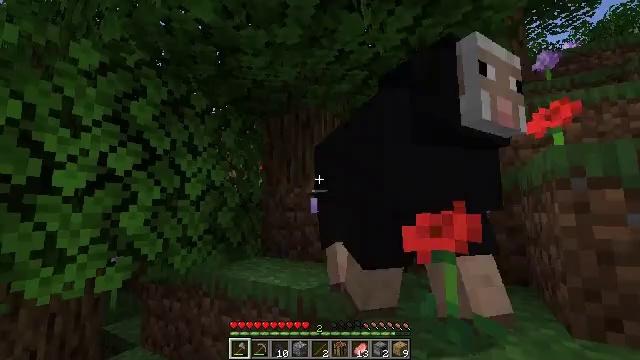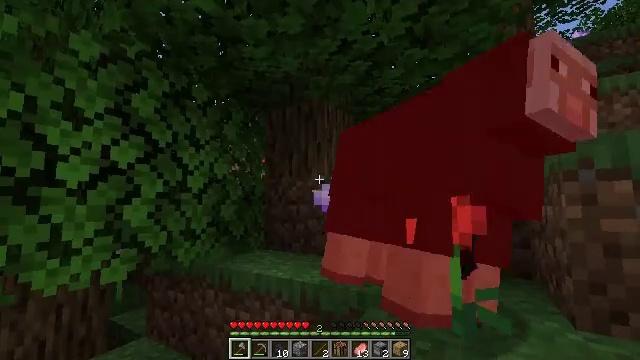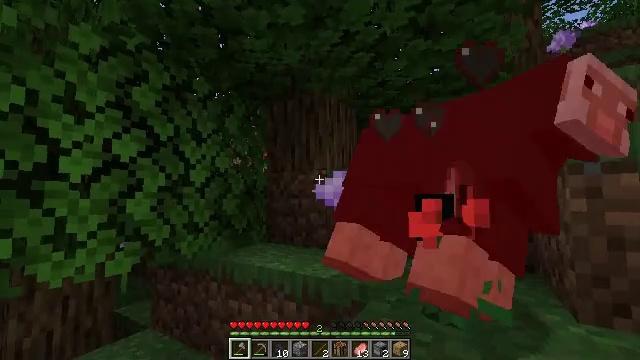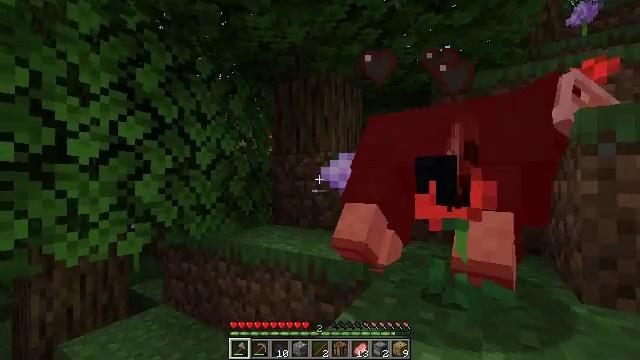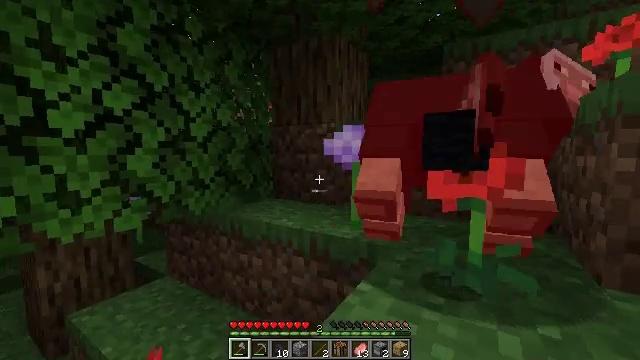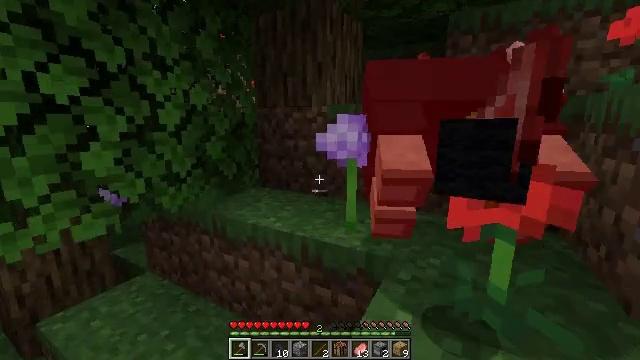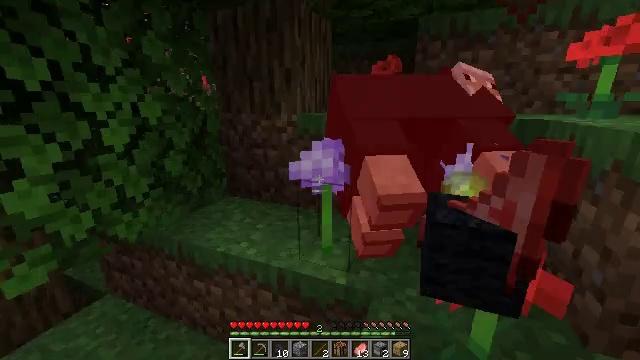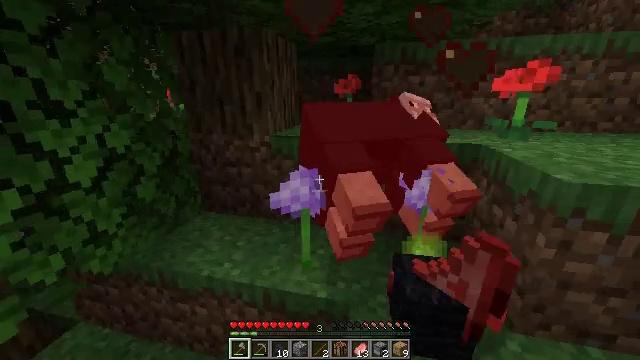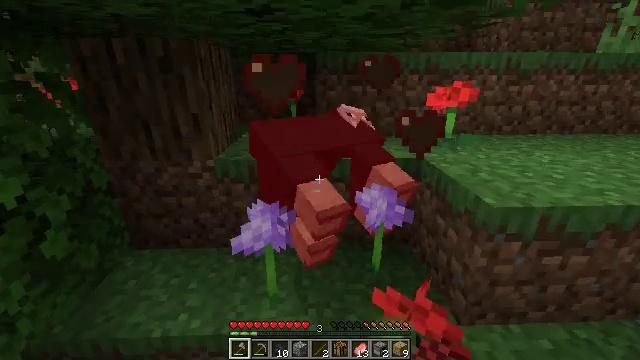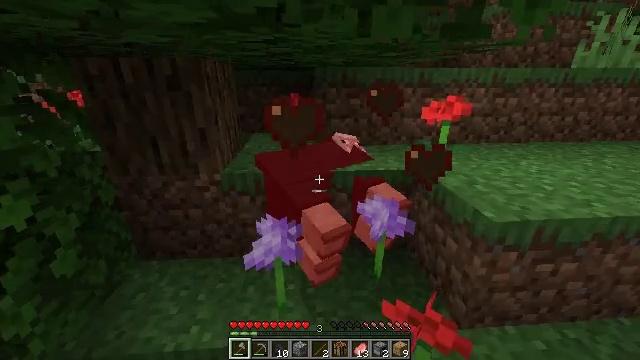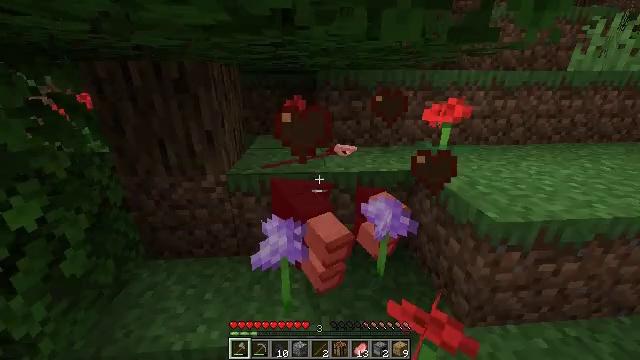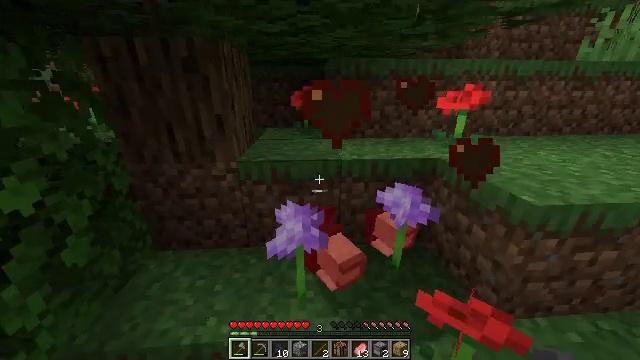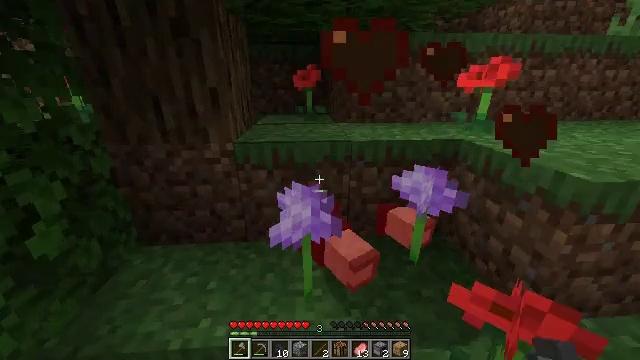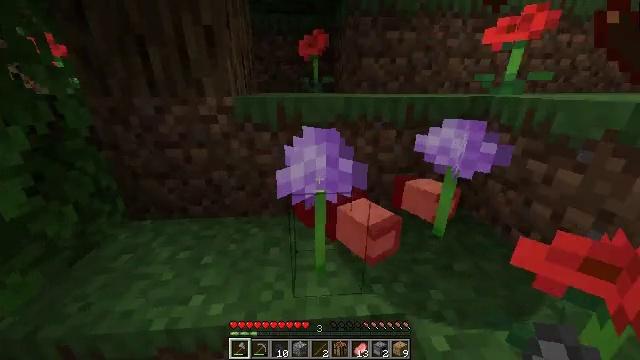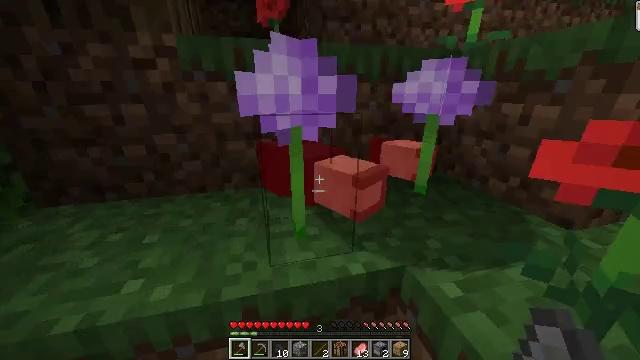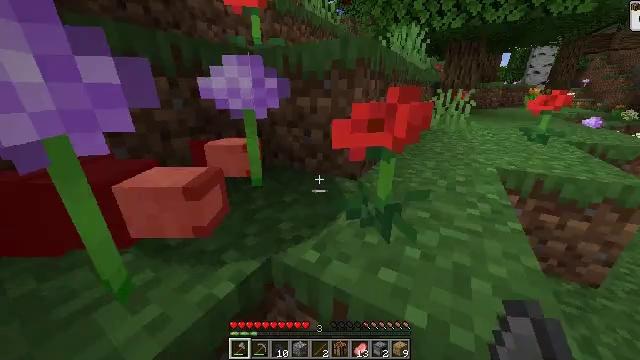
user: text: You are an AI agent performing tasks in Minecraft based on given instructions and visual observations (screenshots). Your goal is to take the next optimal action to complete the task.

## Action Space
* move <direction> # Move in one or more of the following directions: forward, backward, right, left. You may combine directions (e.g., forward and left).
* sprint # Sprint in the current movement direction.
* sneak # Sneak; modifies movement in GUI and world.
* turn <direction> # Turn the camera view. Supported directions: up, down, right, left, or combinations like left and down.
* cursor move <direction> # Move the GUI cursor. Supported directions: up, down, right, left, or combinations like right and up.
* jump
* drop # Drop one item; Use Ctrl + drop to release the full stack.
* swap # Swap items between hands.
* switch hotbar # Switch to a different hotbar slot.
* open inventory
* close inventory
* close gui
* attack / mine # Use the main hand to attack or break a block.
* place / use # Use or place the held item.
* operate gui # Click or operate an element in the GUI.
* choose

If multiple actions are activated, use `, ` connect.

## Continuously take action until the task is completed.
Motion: motion action
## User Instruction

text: Break the allium to collect it.
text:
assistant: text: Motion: turn down
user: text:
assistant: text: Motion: turn down
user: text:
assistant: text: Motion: move forward, turn left and down
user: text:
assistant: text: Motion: move forward, turn down
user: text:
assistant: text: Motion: move forward, sprint, turn right and down, jump
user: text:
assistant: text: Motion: move forward, sprint, turn right and down, jump
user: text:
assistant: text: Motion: move forward, sprint, turn right and down, jump
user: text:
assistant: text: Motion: move forward, sprint, turn right and down, jump
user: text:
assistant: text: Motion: move forward, sprint, turn right
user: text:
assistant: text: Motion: move forward, sprint
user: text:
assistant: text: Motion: move forward, sprint
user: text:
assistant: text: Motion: move forward, sprint
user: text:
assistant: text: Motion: move forward, sprint
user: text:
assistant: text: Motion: move forward, sprint, turn right
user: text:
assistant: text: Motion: move forward, sprint, turn right
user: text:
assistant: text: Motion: move forward and move right, sprint, turn right
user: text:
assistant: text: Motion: move forward and move right, sprint, turn right
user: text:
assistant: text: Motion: move forward and move right, sprint
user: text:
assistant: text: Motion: move forward and move right, sprint, turn left and up
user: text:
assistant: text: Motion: move forward and move right, sprint, turn left and up
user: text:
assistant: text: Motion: move forward and move right, sprint, turn left and up, jump
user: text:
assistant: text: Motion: move forward and move right, sprint, jump
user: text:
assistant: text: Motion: move forward and move right, sprint, jump
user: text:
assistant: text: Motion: move forward and move right, sprint, turn up, jump
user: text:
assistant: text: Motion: move forward and move right, sprint, turn up, jump
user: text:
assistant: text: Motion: move forward and move right, sprint, jump
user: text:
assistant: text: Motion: move forward and move right, sprint, jump
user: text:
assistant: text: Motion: move forward and move right, sprint, jump
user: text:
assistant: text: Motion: move forward, sprint, jump
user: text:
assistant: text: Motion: move forward, sprint, jump